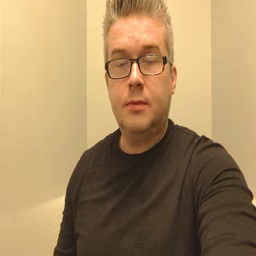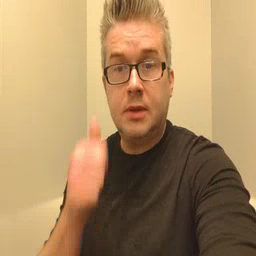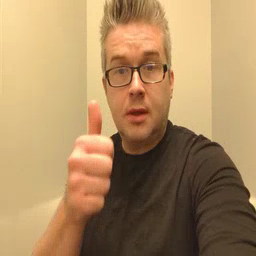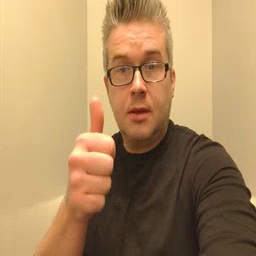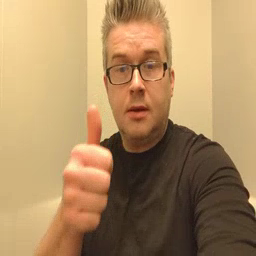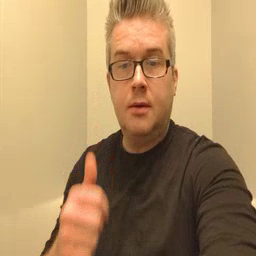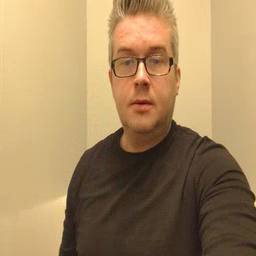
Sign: yourself